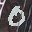
Label: 0